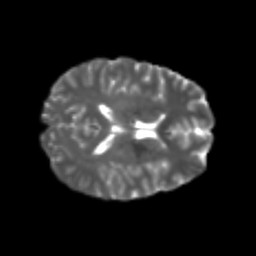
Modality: T2w
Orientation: axial
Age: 21
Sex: female
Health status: healthy
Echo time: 0.074 s